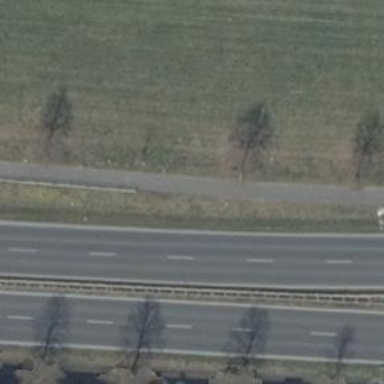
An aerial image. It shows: Avenue of deciduous broadleaved trees.